Question: A week ago i didn't know anything about Android Motion Sensors. After know the amazing thing called Virtual Reality I started to search about which sensors are used to get those results. Than I had a idea for a APP but I still don't know which sensors I should use for the situation below:
I have to get the phone orientation in reference to it self. I mean, I should be able to isolate each axis in degress. Something like it:

In this case, using gyroscope, I think that this variation is on the Z Axis.
Using ONLY gyroscope I had a good result for this situation, but after some repetions, I got a famous problem for the Gyro Sensor: Drift.
After this tutorial:
<URL>
things became more clear in my head, but I still am having problems like latency between the real movement, and the output and wrong outputs when I change the device orientation (I think that the gravity is the guilty for that).
Is there some code example about how to get 0 - 360 degrees for each axis using ONLY the gyroscope and accelerometer sensors?
(I may had commited some english mistakes. Sorry for that)
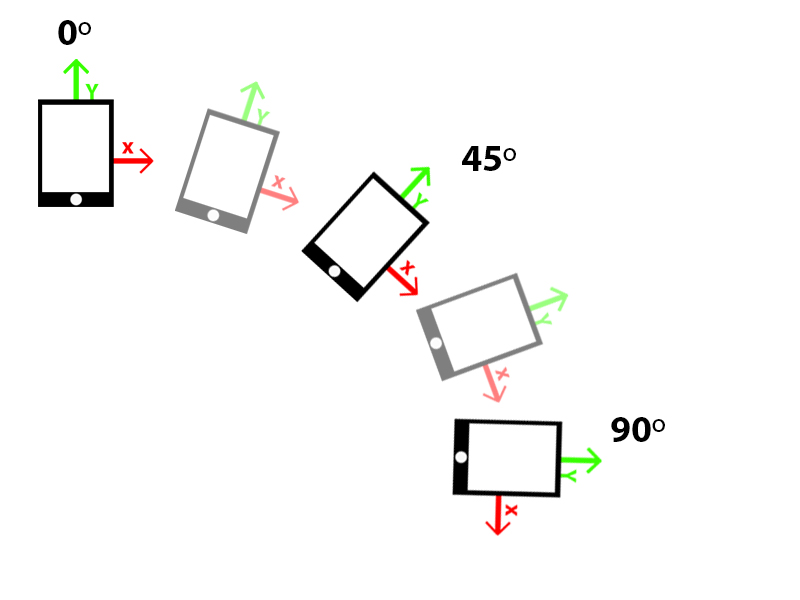
Answer: The following code will give you correct lean angle, but only if your phone Z axis is 0. (like the way you illustrated it).
When starting to change the Z axis as well, it become problematic, i'm still working on that. (* Degrees has minus "-" sign when lean left and "+" sign to the right)
'''
float[] mGravity;
float[] mGeomagnetic;
float[] temp = new float[9];
float[] RR = new float[9];
//Load rotation matrix into R
SensorManager.getRotationMatrix(temp, null,
mGravity, mGeomagnetic);
//Remap to camera's point-of-view
SensorManager.remapCoordinateSystem(temp,
SensorManager.AXIS_X,
SensorManager.AXIS_Z, RR);
//Return the orientation values
float[] values = new float[3];
SensorManager.getOrientation(RR, values);
Double degrees = (values[2] * 180) / Math.PI;
'''